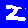
Digit: 2